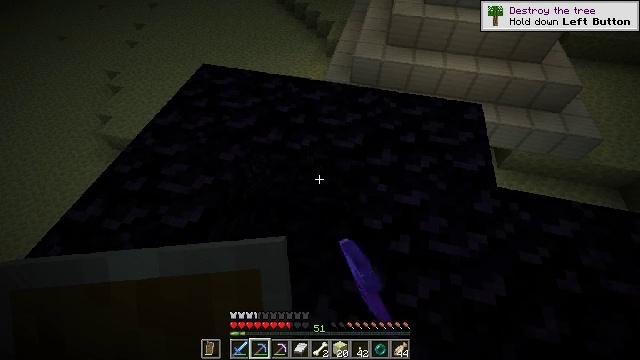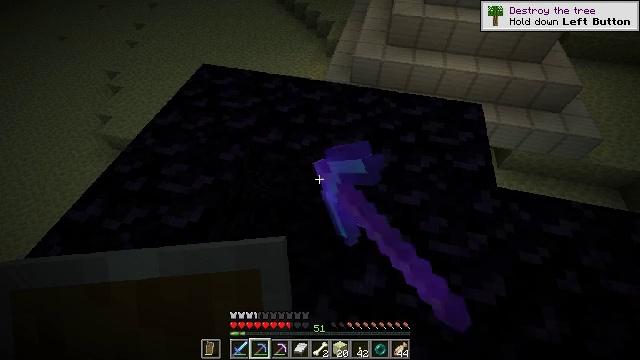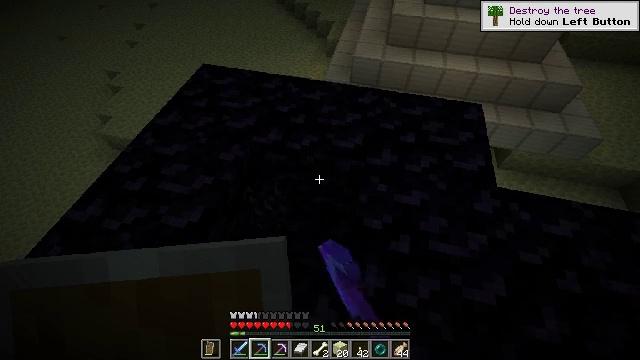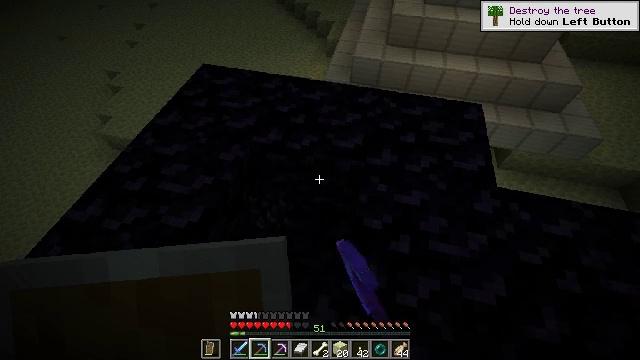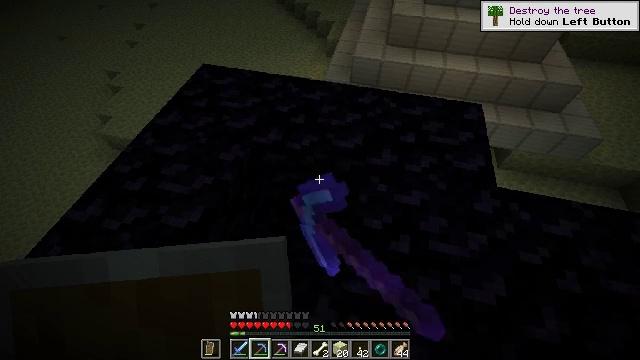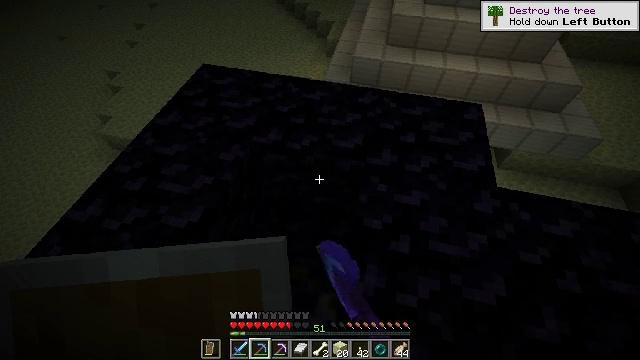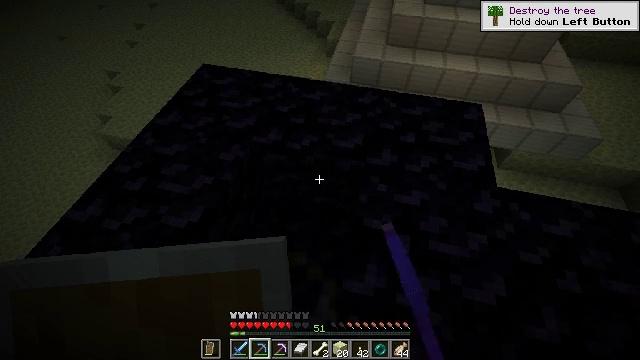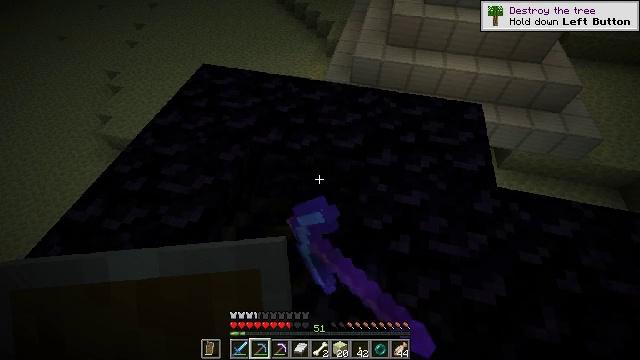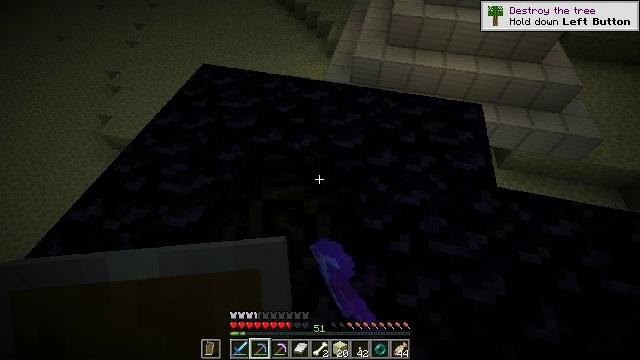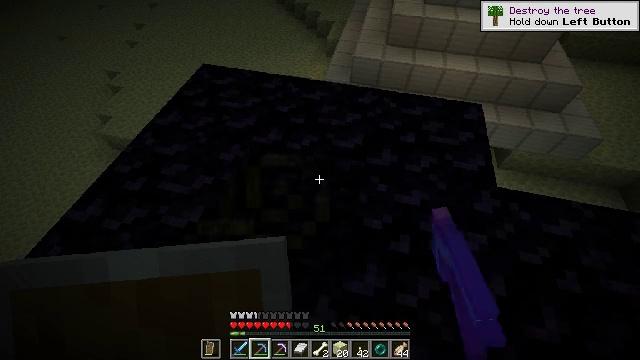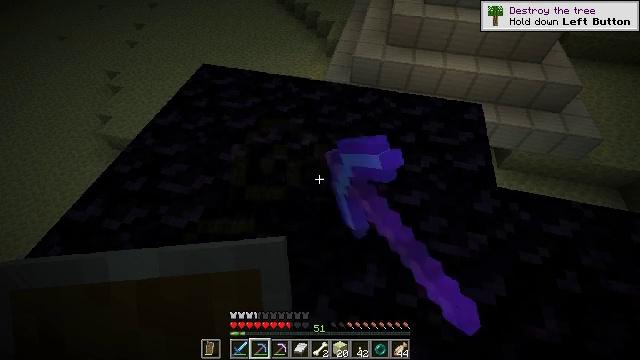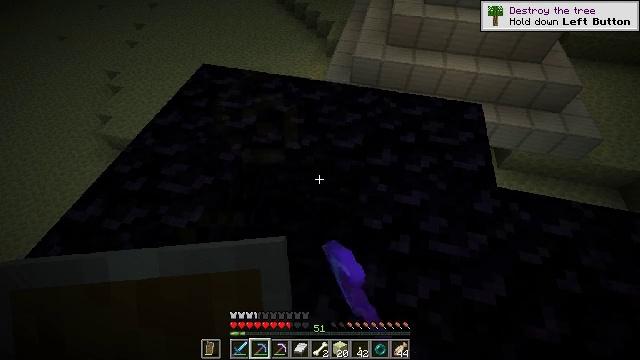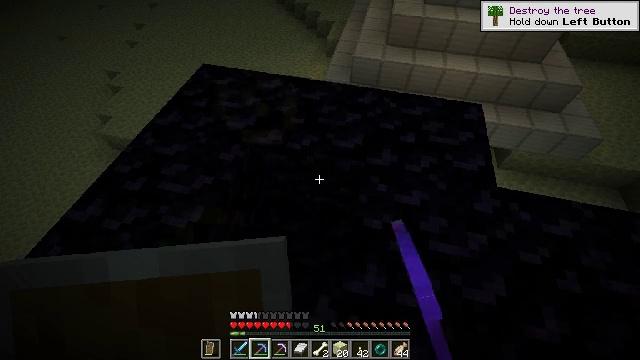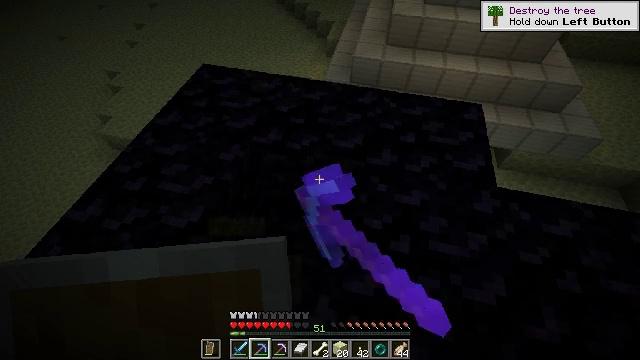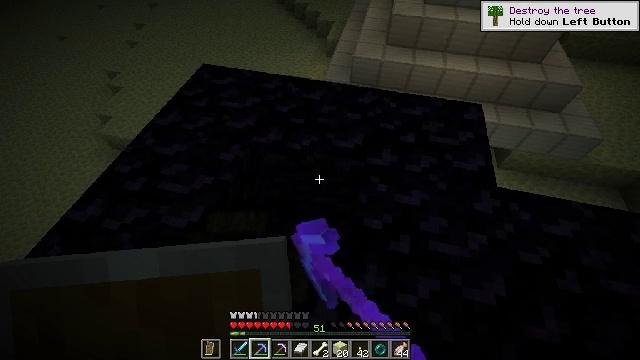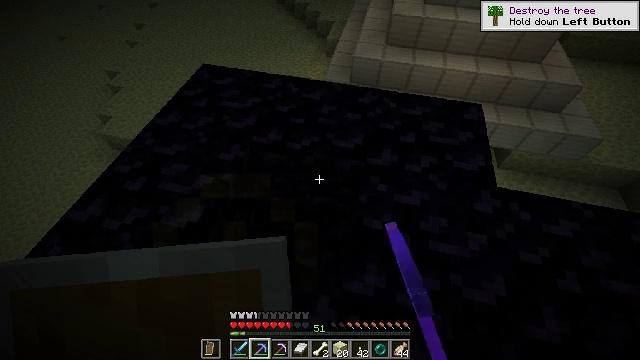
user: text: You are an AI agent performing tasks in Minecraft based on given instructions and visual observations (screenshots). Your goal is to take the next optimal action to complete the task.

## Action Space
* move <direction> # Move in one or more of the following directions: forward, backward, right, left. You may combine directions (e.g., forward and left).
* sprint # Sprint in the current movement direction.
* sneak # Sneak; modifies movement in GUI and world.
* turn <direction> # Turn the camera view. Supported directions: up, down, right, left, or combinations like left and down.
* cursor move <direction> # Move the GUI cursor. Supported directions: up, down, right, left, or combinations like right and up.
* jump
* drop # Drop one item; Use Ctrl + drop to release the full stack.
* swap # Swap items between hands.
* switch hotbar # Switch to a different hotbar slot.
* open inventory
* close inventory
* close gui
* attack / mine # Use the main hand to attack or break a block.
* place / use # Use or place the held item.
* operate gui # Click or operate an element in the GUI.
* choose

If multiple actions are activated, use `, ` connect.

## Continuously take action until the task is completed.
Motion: motion action
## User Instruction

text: Mine the tough obsidian.
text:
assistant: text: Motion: attack / mine
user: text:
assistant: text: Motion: attack / mine
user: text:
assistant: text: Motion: attack / mine
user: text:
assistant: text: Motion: attack / mine
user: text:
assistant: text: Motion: attack / mine
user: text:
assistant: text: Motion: attack / mine
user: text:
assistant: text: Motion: attack / mine
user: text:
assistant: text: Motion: attack / mine
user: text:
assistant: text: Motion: attack / mine
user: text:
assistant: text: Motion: attack / mine
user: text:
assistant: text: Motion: attack / mine
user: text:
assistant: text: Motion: attack / mine
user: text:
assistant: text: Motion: attack / mine
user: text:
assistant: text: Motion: attack / mine
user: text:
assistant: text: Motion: attack / mine
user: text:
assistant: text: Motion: attack / mine
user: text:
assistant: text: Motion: attack / mine
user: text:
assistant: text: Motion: attack / mine
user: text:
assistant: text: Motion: attack / mine
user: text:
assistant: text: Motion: attack / mine
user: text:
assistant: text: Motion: attack / mine
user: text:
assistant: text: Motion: attack / mine
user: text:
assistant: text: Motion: attack / mine
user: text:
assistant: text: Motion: attack / mine
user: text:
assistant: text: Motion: attack / mine
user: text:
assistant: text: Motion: attack / mine
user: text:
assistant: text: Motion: attack / mine
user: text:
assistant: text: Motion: attack / mine
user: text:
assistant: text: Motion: attack / mine
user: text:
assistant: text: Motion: attack / mine